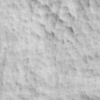
Label: not_dusty